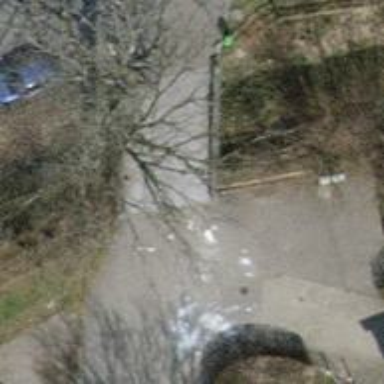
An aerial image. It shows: Bollard barrier.